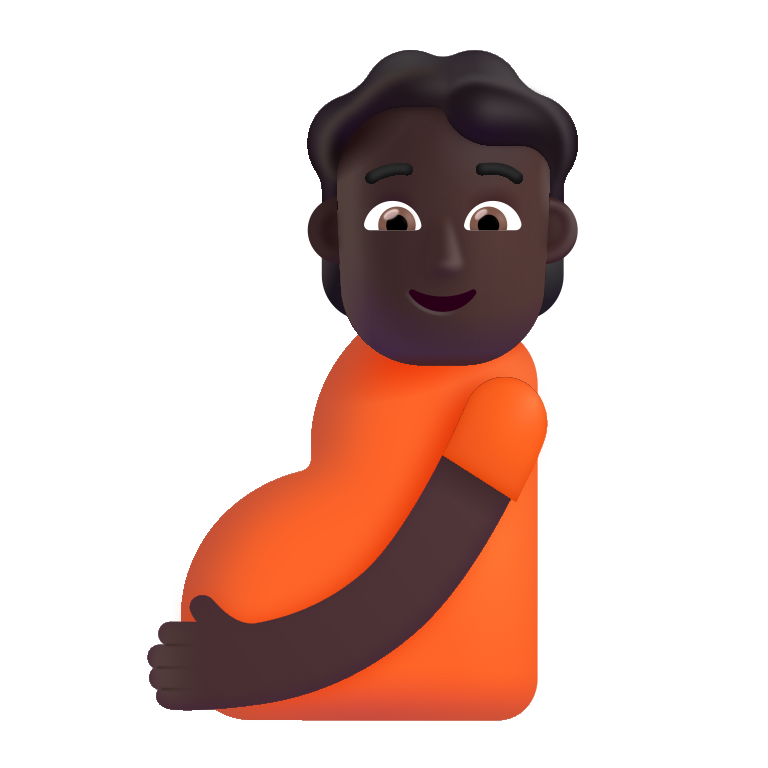
pregnant person color dark